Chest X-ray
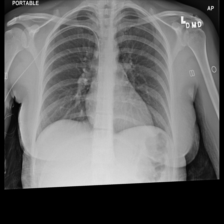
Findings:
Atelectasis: negative
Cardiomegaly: negative
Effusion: negative
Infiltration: negative
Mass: negative
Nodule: negative
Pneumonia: negative
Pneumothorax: negative
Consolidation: negative
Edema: negative
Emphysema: negative
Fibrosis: negative
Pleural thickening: negative
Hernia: negative